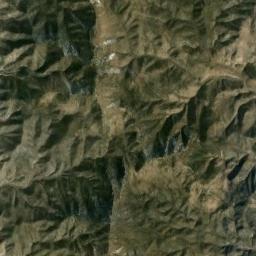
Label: mountain